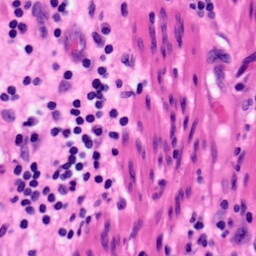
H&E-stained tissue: Pancreatic